Question: I need to do some data processing on a csv whose structure is as follows:

I need to collapse all the data from the TEXT column for rows where the FIELD entry is null and make it look like this:
'''
FIELD TEXT
P0190001, RACE OF HOUSEHOLDER BY HOUSEHOLD TYPE(8) Universe:Households White Family Households: Married-couple family: With related children
P0190002, RACE OF HOUSEHOLDER BY HOUSEHOLD TYPE(8) Universe:Households White Family Households: Married-couple family: No related children
'''
... and so on.(The number of blank entries before the first valid entry in FIELD isn't always two, maybe be more or less)
Is there a simple efficient way to do this for a large (60,000 unique "fields") csv file? I'm looking for ways to do it on the command line rather than write a program.
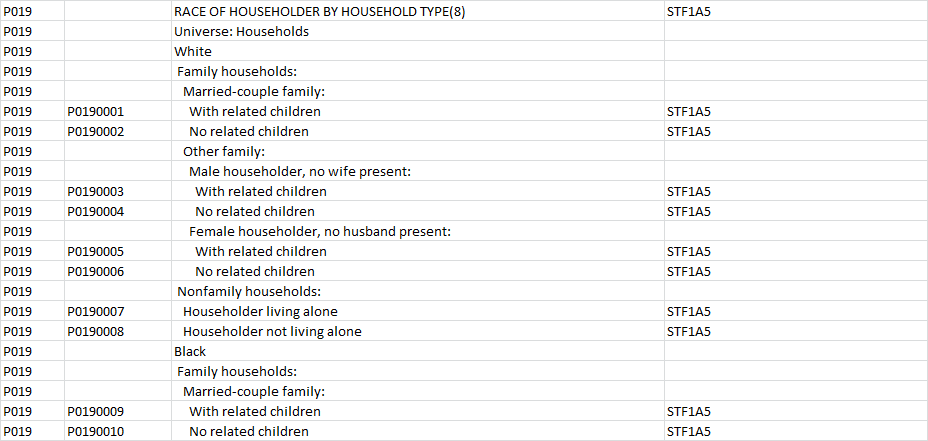
Answer: This is not a command line solution, but a fun script.
'''
import csv
csv_reader = csv.reader(open('data.csv', 'rb'))
# Read first two rows of field text out as a prefix.
prefix = ' '.join(csv_reader.next()[2].strip() for i in range(2))
def collapsed_row_iter():
depth_value_list = []
for (_, field_id, field_text, _) in csv_reader:
# Count number of leading <SPACE> chars to determine depth.
pre_strip_text_len = len(field_text)
field_text = field_text.lstrip()
depth = pre_strip_text_len - len(field_text)
depth_value_list_len = len(depth_value_list)
if depth == depth_value_list_len + 1:
# Append a new depth value.
depth_value_list.append(field_text.rstrip())
if depth <= depth_value_list_len:
# Truncate list to depth, append new value.
del depth_value_list[depth:]
depth_value_list.append(field_text.rstrip())
else:
# Depth value is greater than current_depth + 1
raise ValueError
# Only yield the row if field_id value is non-NULL.
if field_id:
yield (field_id, '%s %s' % (prefix, ' '.join(depth_value_list)))
# Get CSV writer object, write the header.
csv_writer = csv.writer(open('collapsed.csv', 'wb'))
csv_writer.writerow(['FIELD', 'TEXT'])
# Iterate over collapsed rows, writing each to the output CSV.
for (field_id, collapsed_text) in collapsed_row_iter():
csv_writer.writerow([field_id, collapsed_text])
'''
Output:
'''
FIELD,TEXT
P0190001,RACE OF HOUSEHOLDER BY HOUSEHOLD TYPE (8) Universe: Households White Family Households: Married-couple family: With related children
P0190002,RACE OF HOUSEHOLDER BY HOUSEHOLD TYPE (8) Universe: Households White Family Households: Married-couple family: No related children
P0190003,"RACE OF HOUSEHOLDER BY HOUSEHOLD TYPE (8) Universe: Households White Family Households: Other family: Male householder, no wife present: With related children"
P0190004,"RACE OF HOUSEHOLDER BY HOUSEHOLD TYPE (8) Universe: Households White Family Households: Other family: Male householder, no wife present: No related children"
'''